Interaction volume radius: 5 \u00c5
Interaction volume height: 20 \u00c5
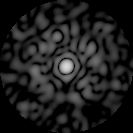
Disorder parameter: 0.8277